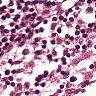
Metastatic tissue present: no